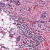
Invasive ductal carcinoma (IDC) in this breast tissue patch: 1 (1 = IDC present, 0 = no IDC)